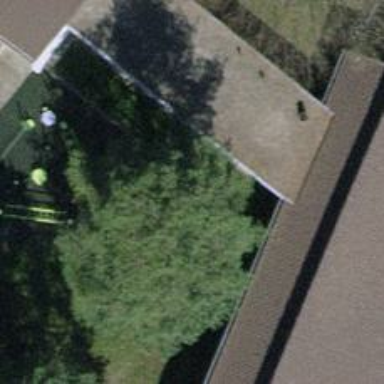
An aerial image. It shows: Single tag "natural: tree."